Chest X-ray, PA view. Patient: 56 years old, sex M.
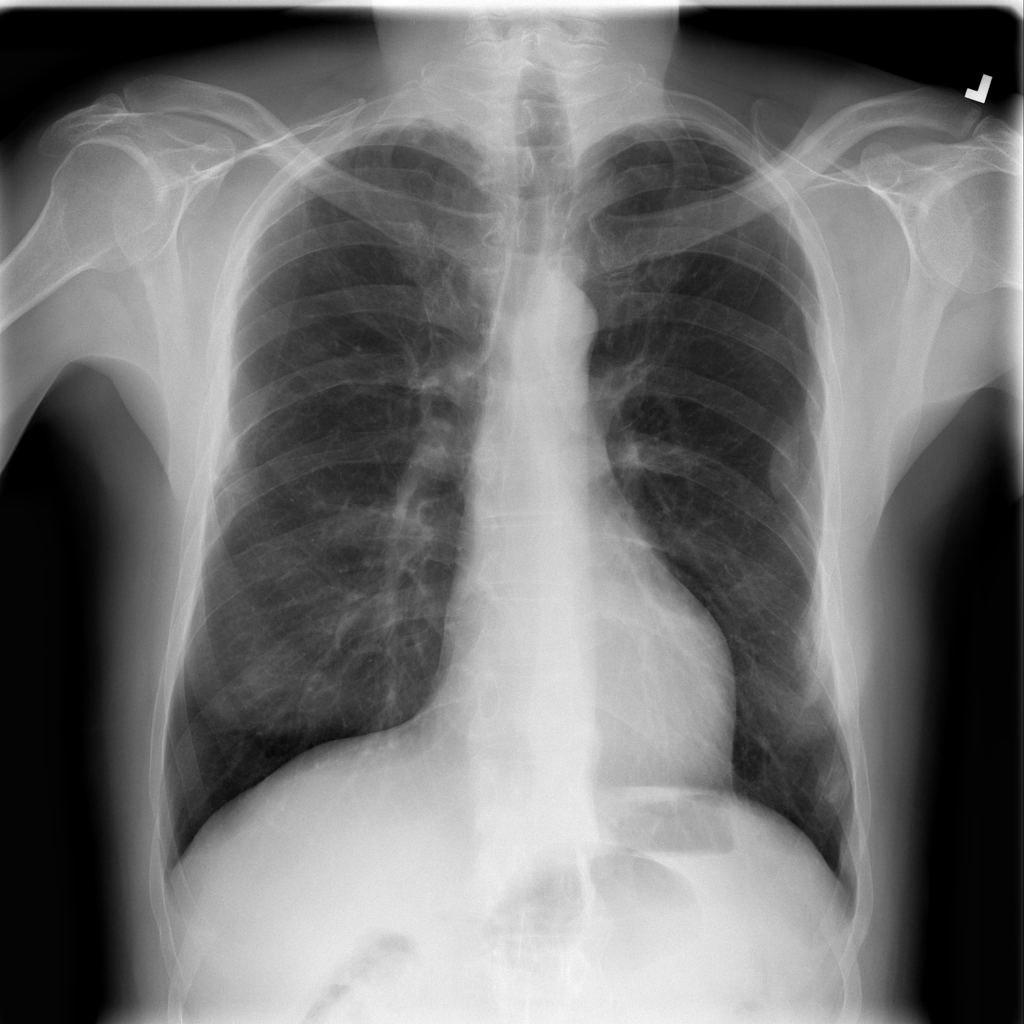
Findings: No Finding